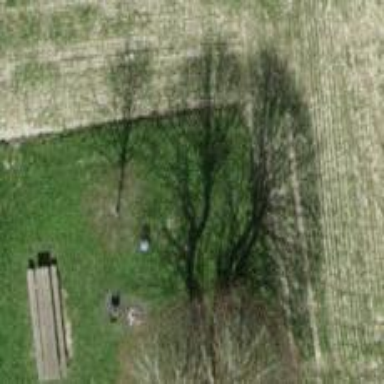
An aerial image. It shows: Picnic site for tourists.